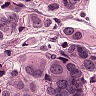
Metastatic tissue present: yes